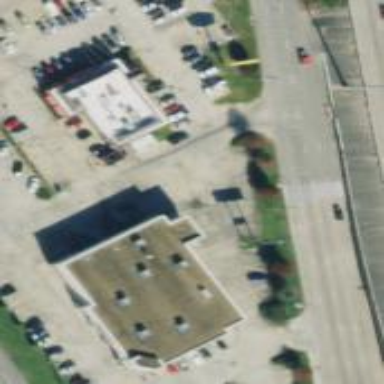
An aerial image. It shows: Pharmacy building providing healthcare services.